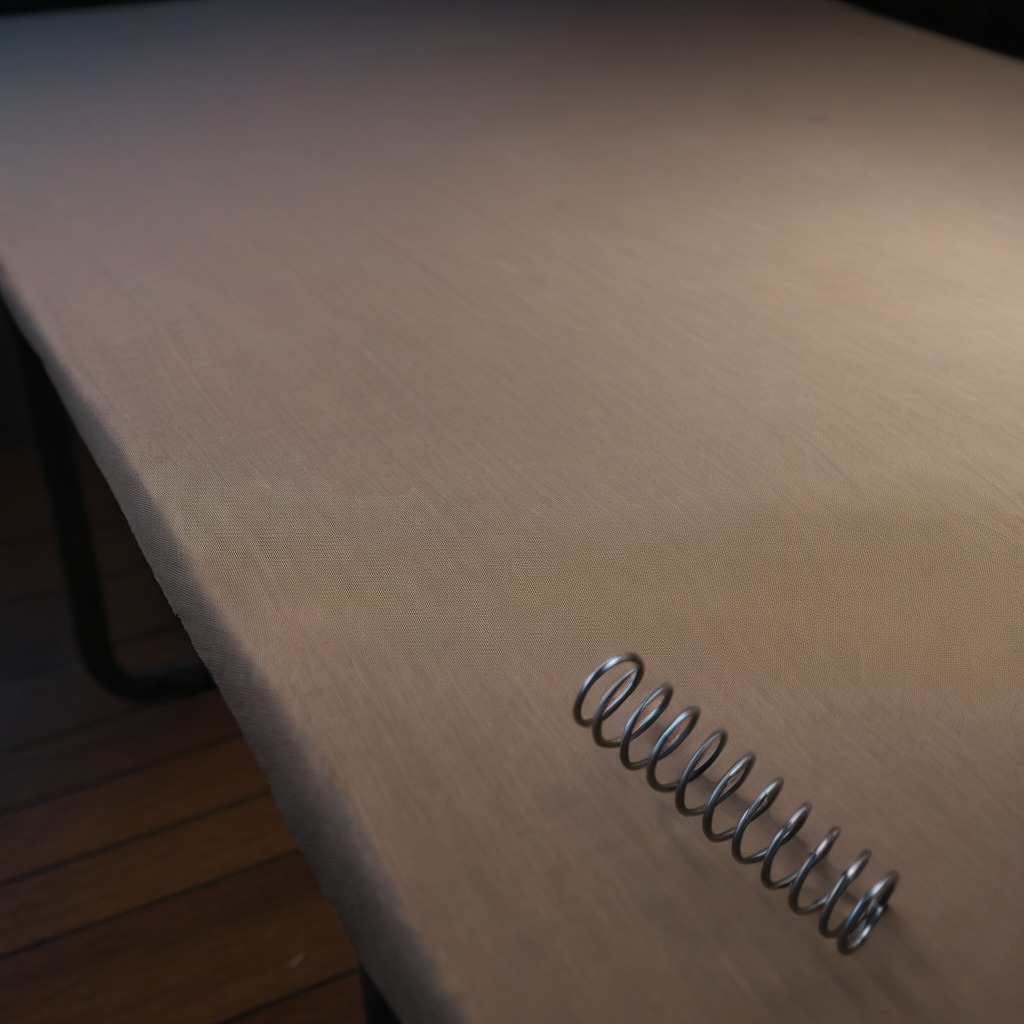
A coiled metal spring lies on the wooden table.